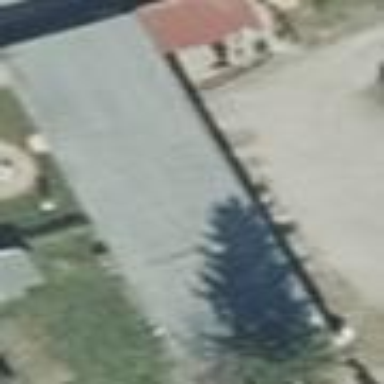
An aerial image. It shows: Group of garages.